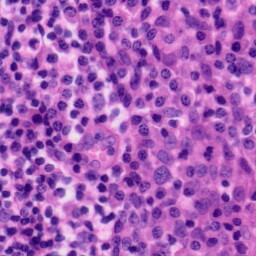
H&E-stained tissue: Tonsil